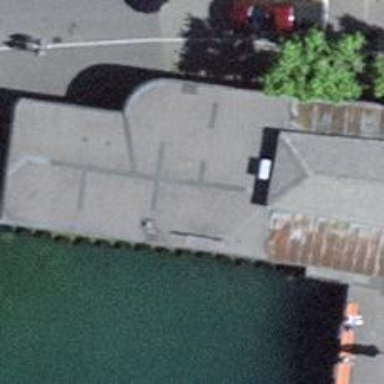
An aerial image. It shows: Café.